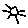
Label: sun